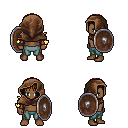
a pixel art fantasy rpg character, male body template, human, dark skin, gold arm armor, teal pants, blonde plain hairstyle, cloth hood, leather bracers, shield, four views (front, back, left, right), 2x2 character sprite sheet, small pixel art, hard edges, no anti-aliasing